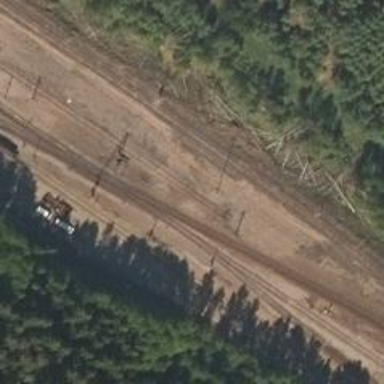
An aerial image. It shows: Rail yard with electrified contact lines for the trains.